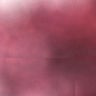
Metastatic tissue present: no